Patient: sex M, age 51
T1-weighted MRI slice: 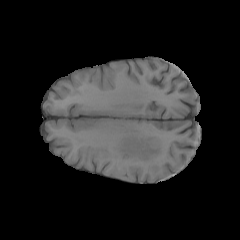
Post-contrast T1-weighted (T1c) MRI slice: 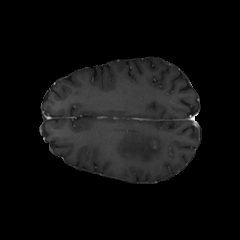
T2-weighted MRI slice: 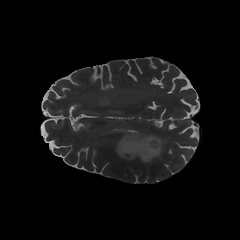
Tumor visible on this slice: yes
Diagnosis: Glioblastoma, IDH-wildtype
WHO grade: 4